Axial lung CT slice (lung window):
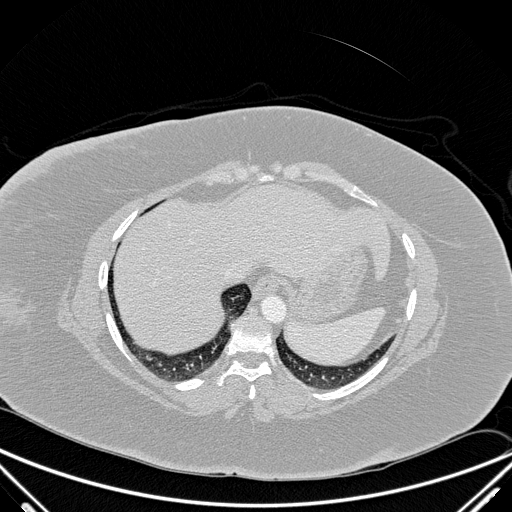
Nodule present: no